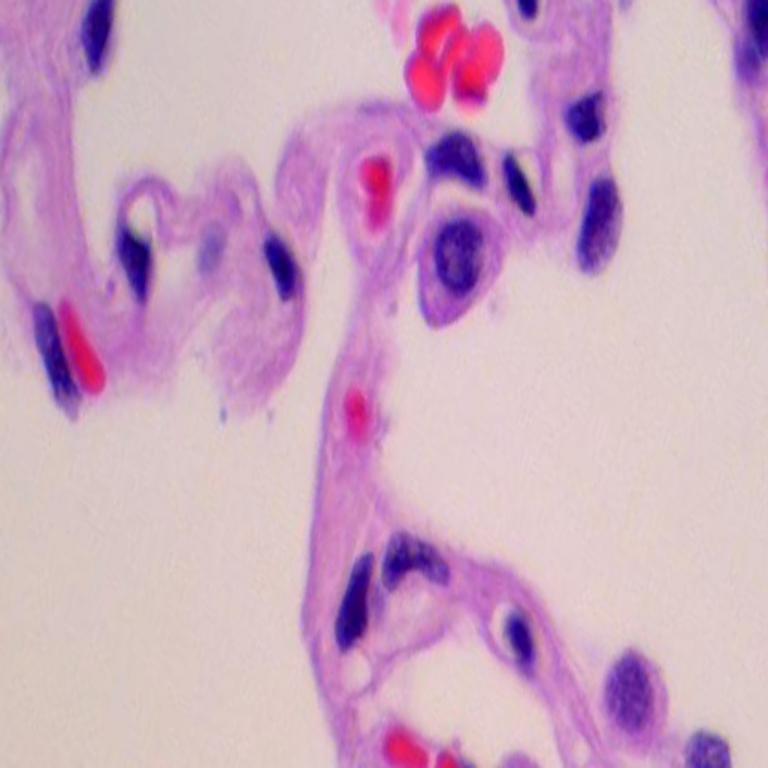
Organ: lung
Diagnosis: benign